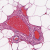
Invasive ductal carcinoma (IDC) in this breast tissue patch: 0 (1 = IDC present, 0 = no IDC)